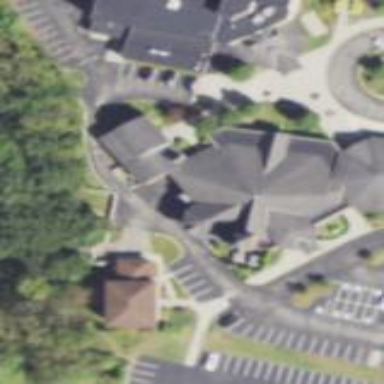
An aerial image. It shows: Beautiful church building.